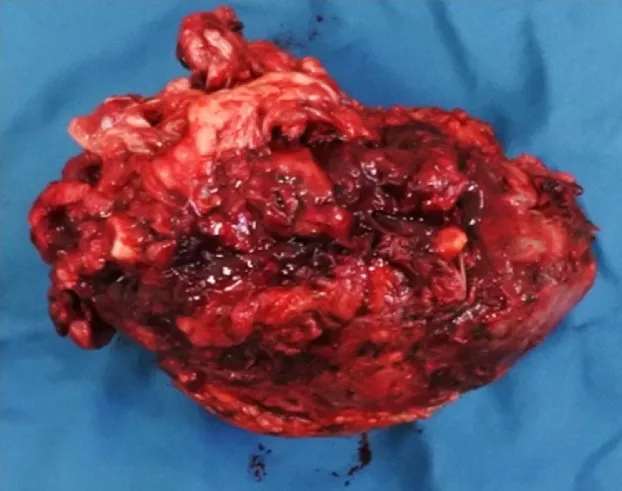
Macroscopic of tumor. Tumor size 10.3 x 6.8 x 5.2 cm, red- white colours, with solid palpable, and necrotic in the borders area.
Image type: medical_photograph (other_medical_photograph)